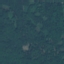
Label: Forest